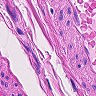
Metastatic tissue present: no